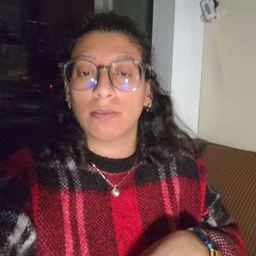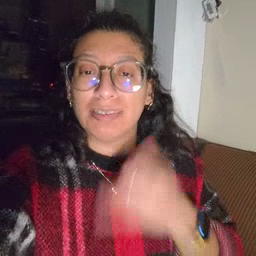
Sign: drink